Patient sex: F
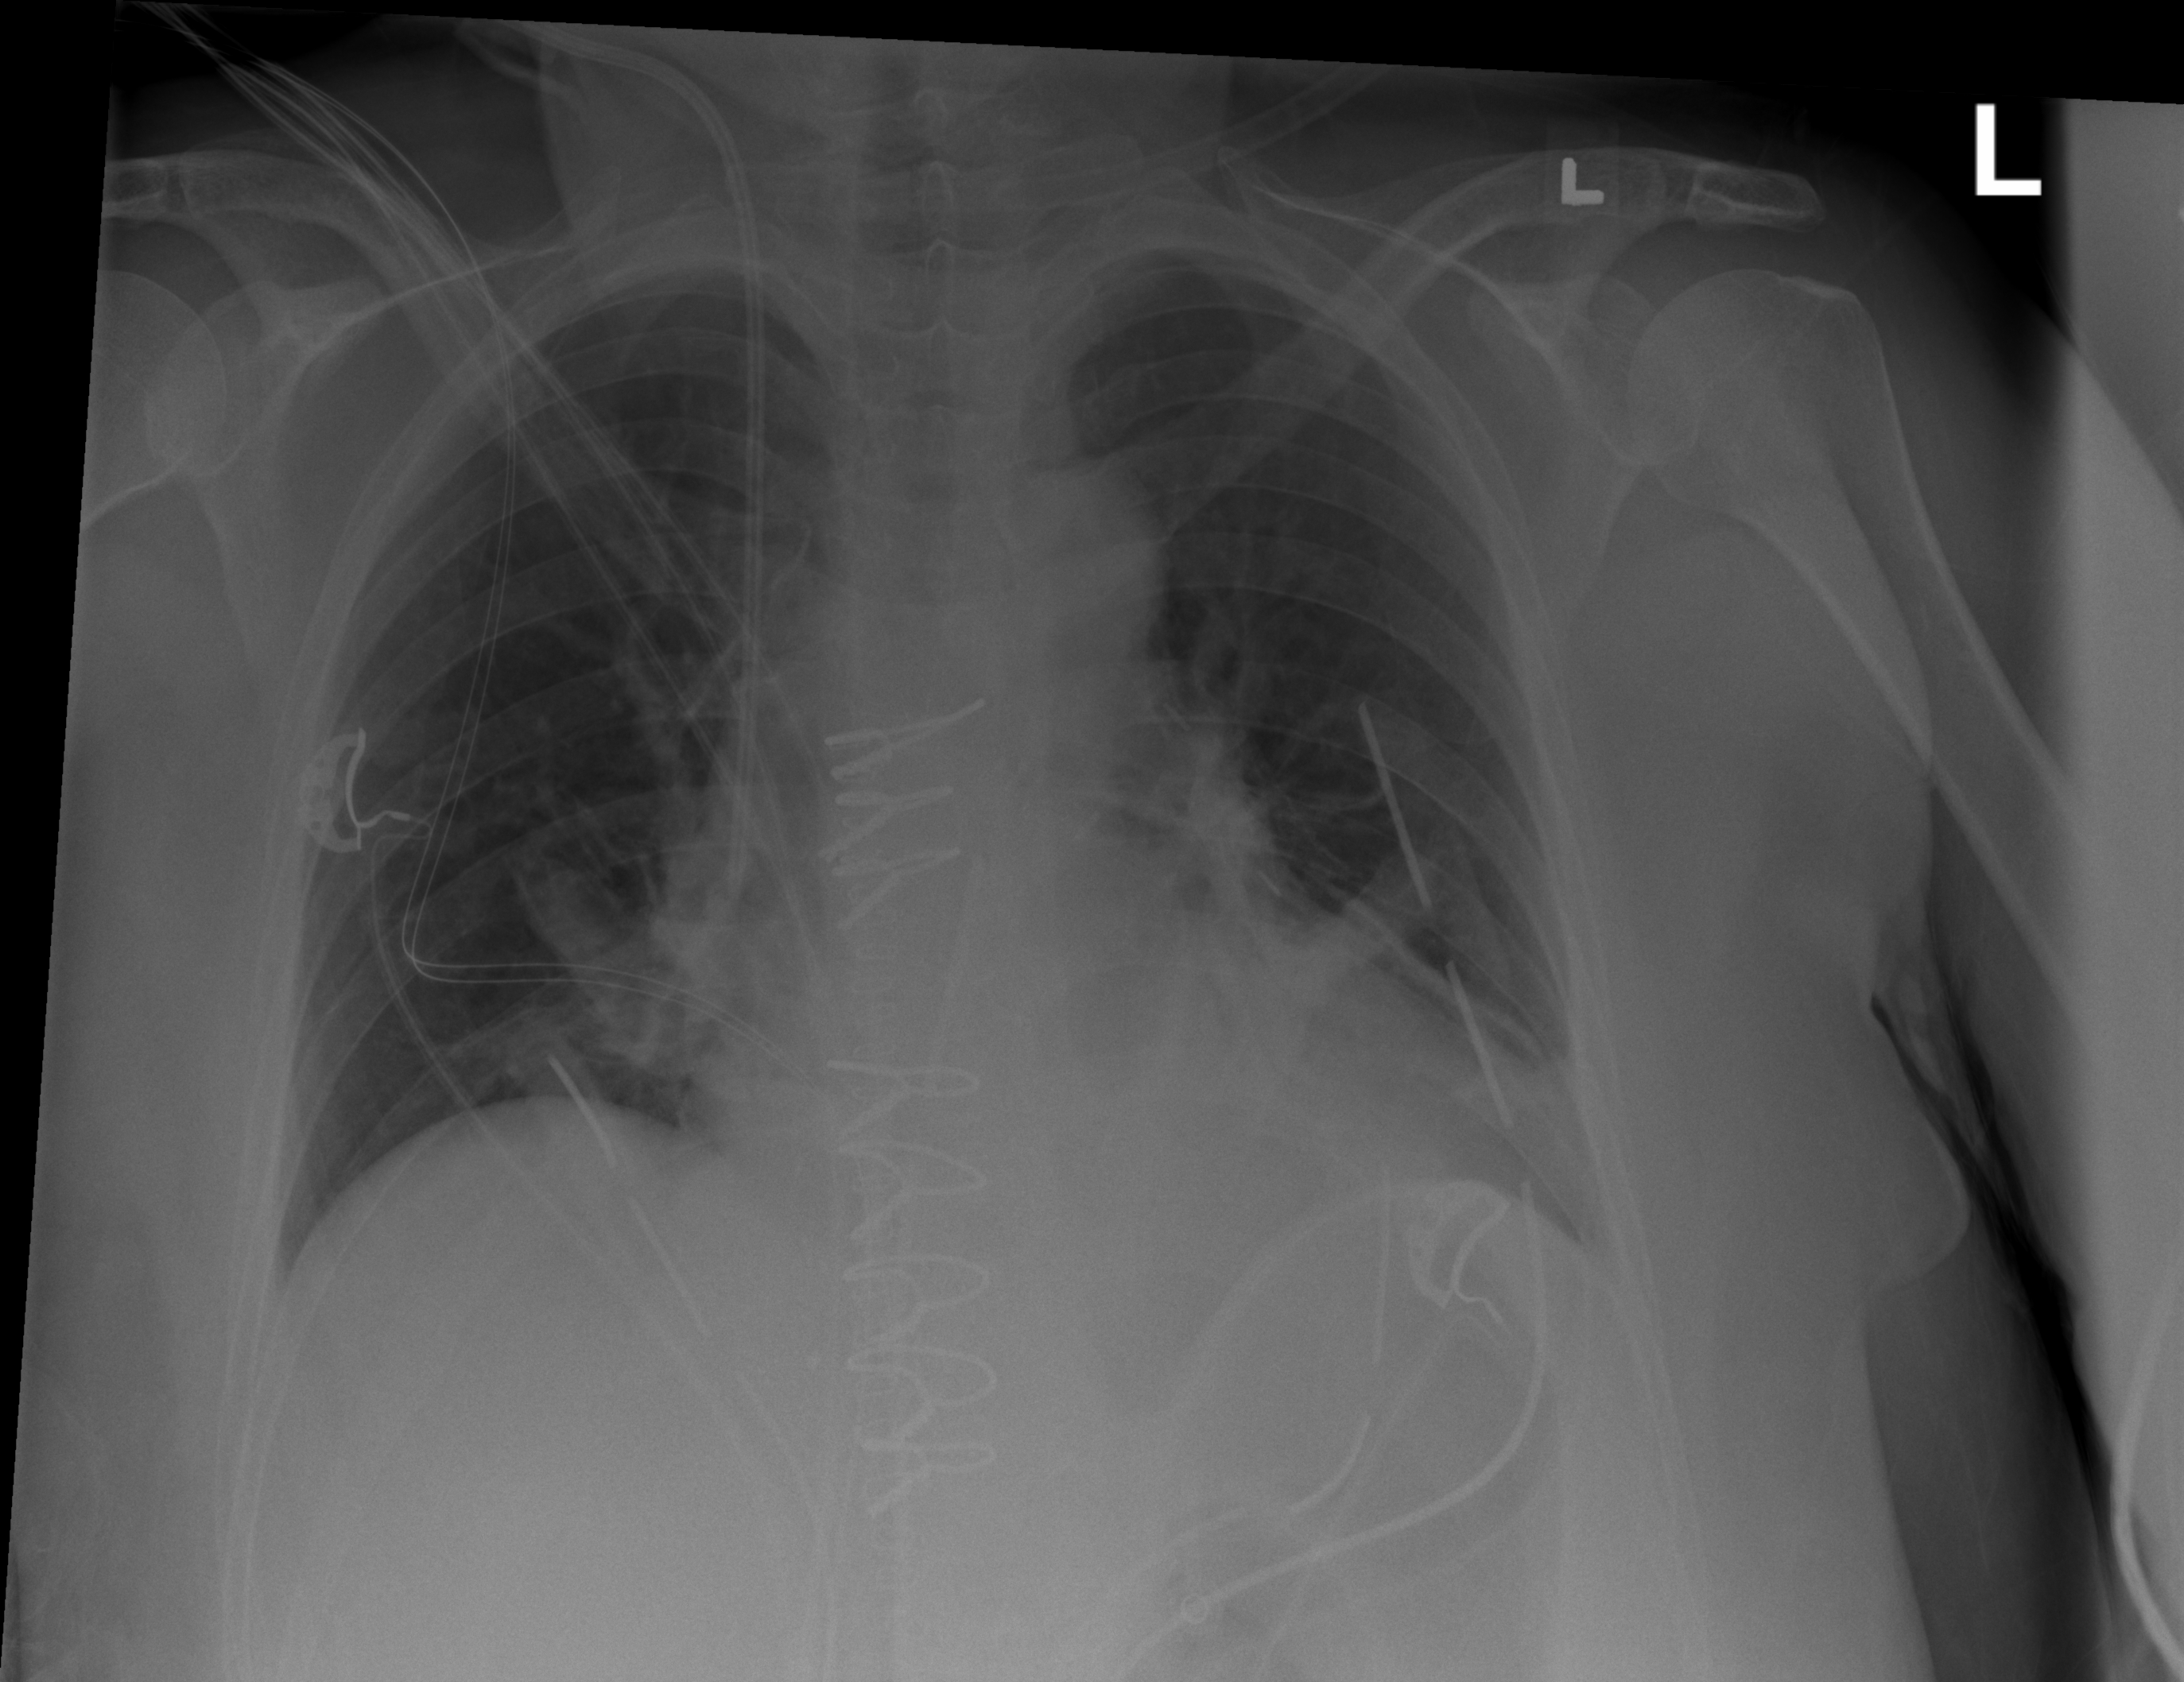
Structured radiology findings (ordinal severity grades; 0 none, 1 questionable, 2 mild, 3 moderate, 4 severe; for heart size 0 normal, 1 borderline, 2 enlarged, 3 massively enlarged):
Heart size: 2
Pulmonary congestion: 0
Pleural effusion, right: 0
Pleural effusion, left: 2
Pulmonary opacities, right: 0
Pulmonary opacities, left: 0
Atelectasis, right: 2
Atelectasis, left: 2